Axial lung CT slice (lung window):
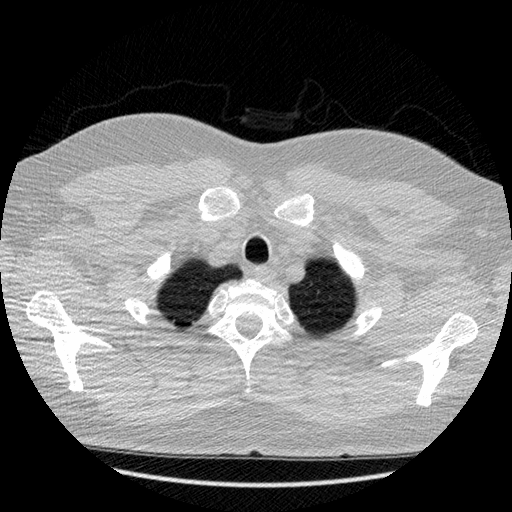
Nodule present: no